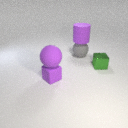
large gray rubber sphere to the left of small green metal cube